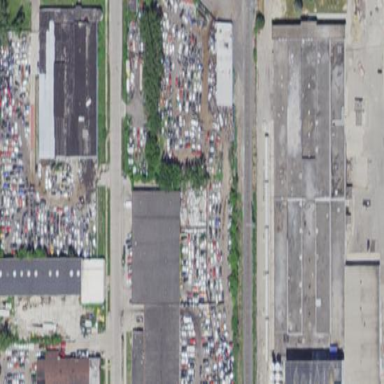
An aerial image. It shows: Industrial area designated as scrap yard.